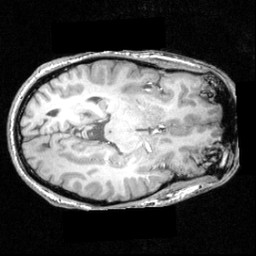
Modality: T1w
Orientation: axial
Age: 24
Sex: male
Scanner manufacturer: siemens
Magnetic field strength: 3.951 T
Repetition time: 2.5 s
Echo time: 0.00393 s